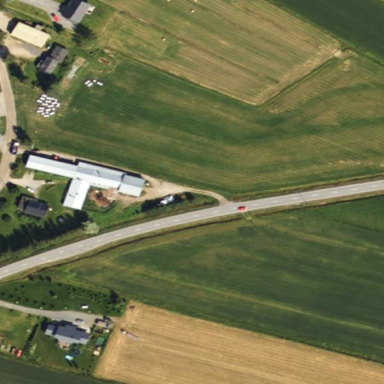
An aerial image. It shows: Farmyard area.